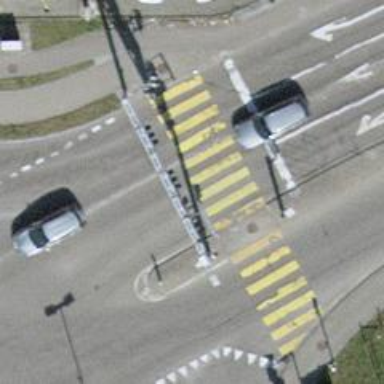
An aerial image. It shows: Road with traffic signals.